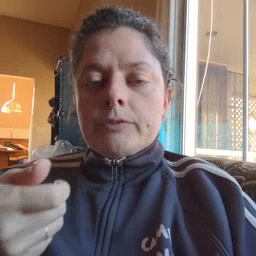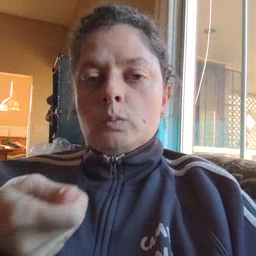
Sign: vacuum